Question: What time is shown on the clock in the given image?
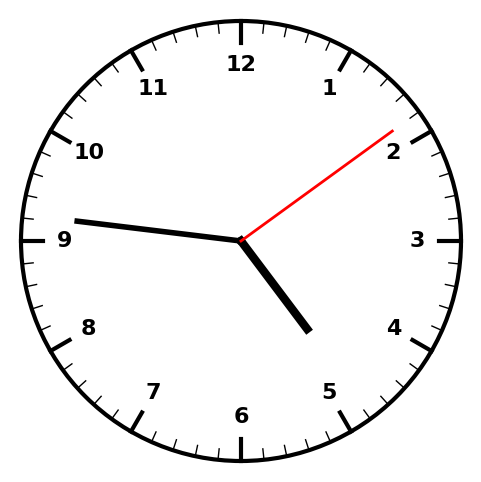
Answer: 04:46:09